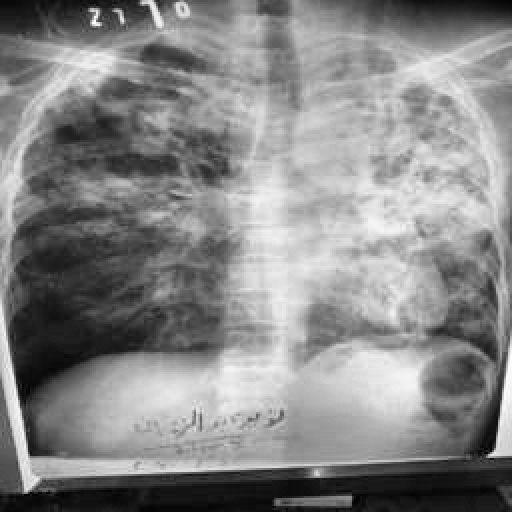
Finding: TUBERCULOSIS